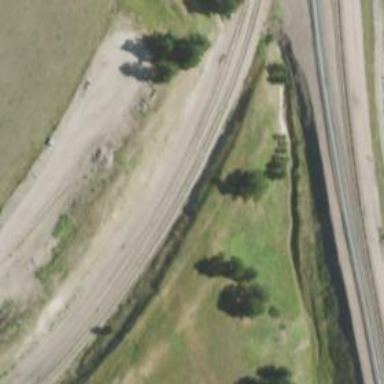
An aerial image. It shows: Railway spur service.